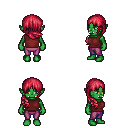
a pixel art fantasy rpg character, female body template, orc, green skin, maroon sleeveless shirt, magenta pants, ruby red right-swept hairstyle, four views (front, back, left, right), 2x2 character sprite sheet, small pixel art, hard edges, no anti-aliasing